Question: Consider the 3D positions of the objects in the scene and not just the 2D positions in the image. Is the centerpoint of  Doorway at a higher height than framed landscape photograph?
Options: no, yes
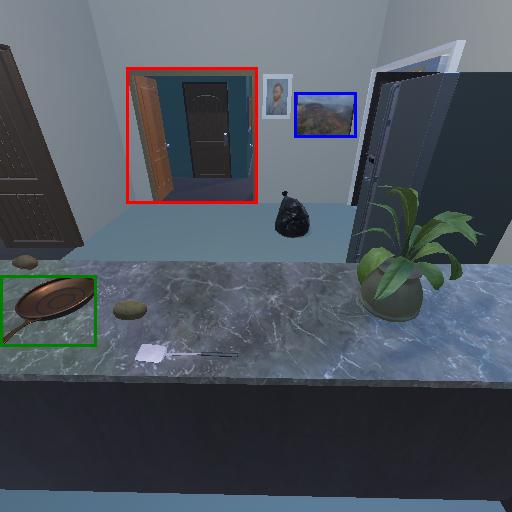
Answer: no